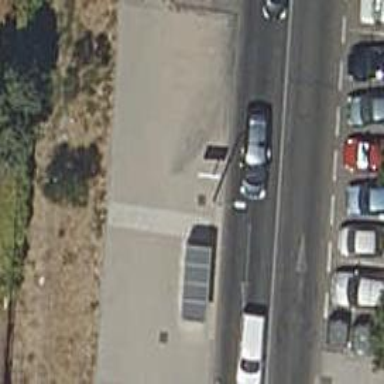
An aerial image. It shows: Bus stop with platform for public transport.